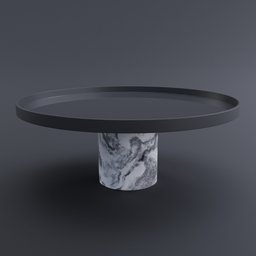
Label: furniture